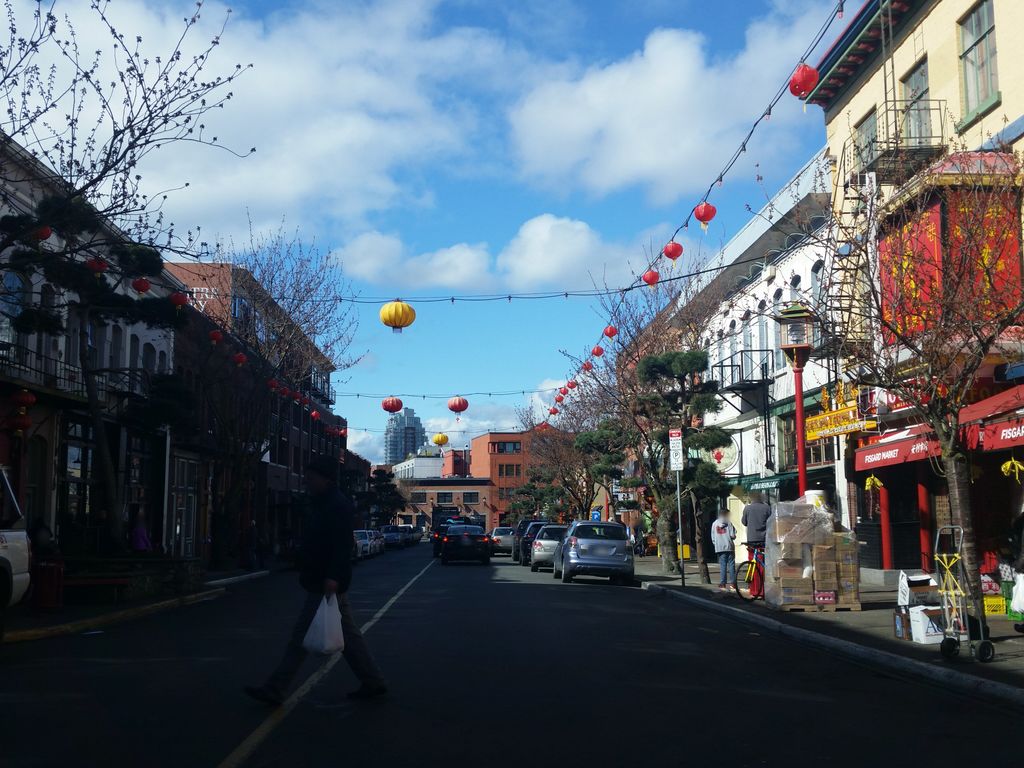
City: victoria